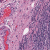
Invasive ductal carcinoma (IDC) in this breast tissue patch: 1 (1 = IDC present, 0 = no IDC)